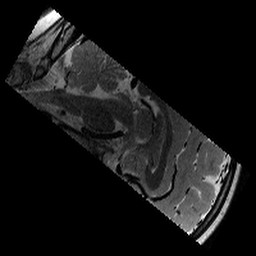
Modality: T2w
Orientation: sagittal
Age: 9
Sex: male
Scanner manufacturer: siemens
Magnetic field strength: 3 T
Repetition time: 9.23 s
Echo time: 0.067 s